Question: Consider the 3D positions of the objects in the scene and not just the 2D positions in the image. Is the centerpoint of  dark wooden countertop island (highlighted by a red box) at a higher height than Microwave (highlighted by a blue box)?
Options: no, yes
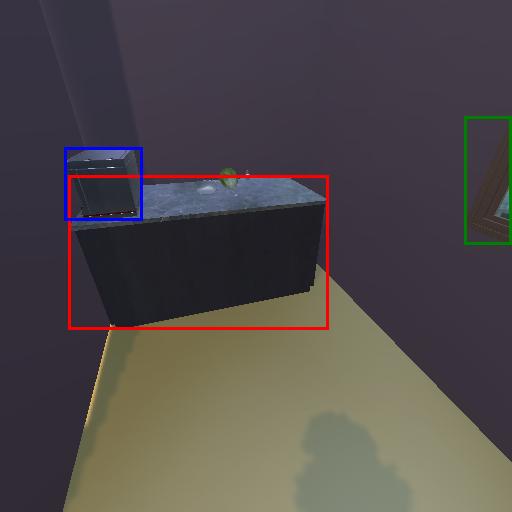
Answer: no